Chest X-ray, AP view. Patient: 55 years old, sex F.
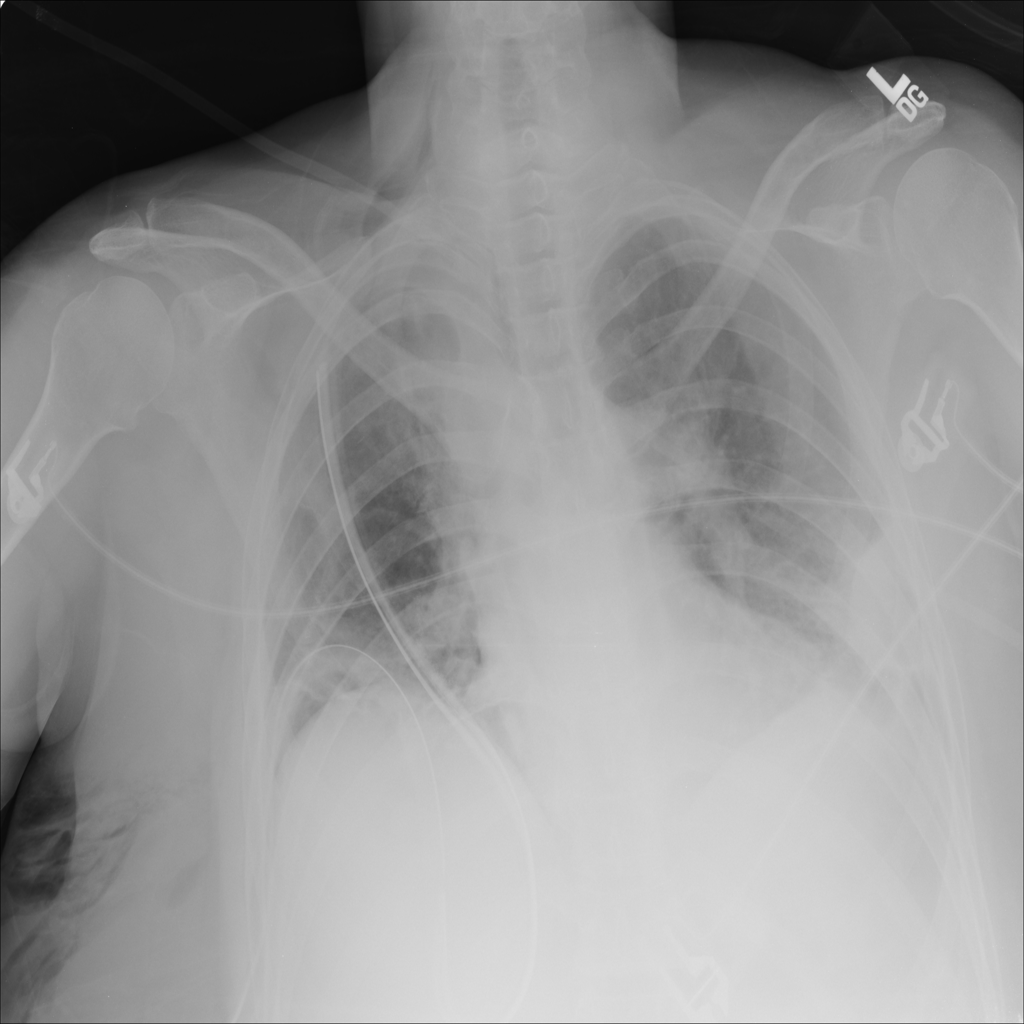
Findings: Atelectasis, Consolidation